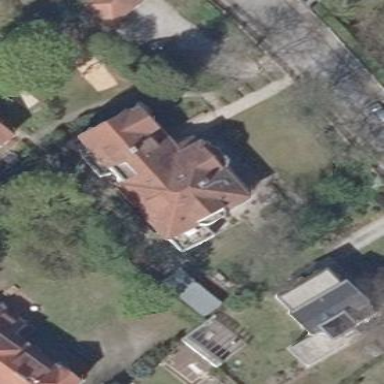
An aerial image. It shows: Detached historic building with hipped roof.